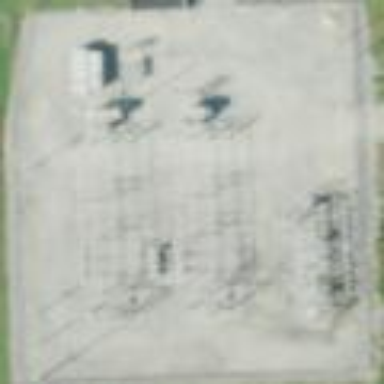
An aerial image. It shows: Power substation.